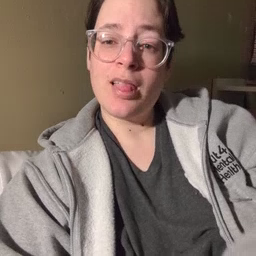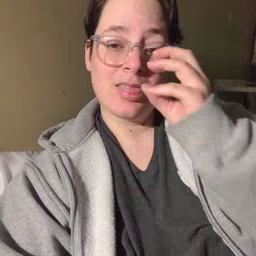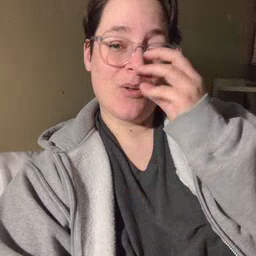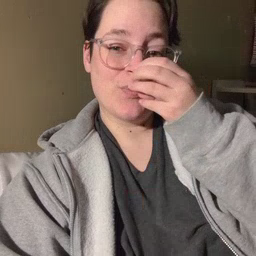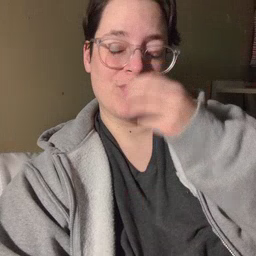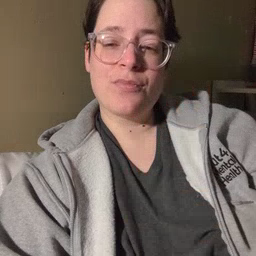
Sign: clown